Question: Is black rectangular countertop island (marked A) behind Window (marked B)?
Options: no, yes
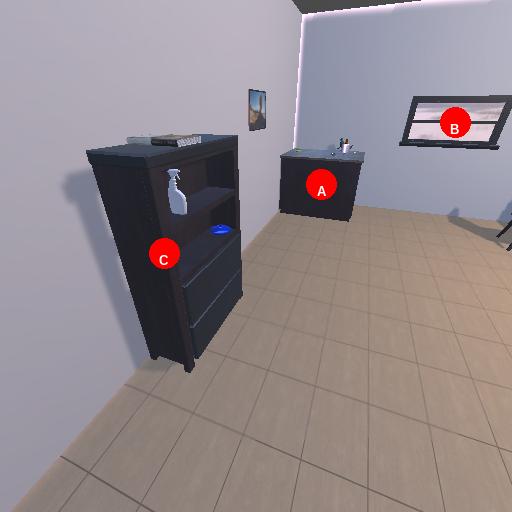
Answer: no